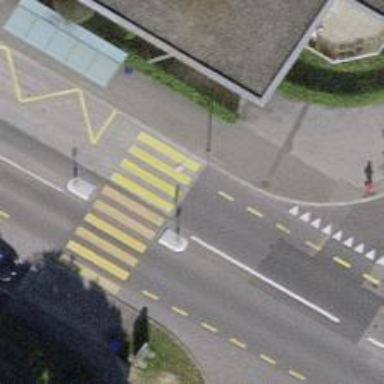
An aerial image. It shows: Uncontrolled footway crossing with markings.